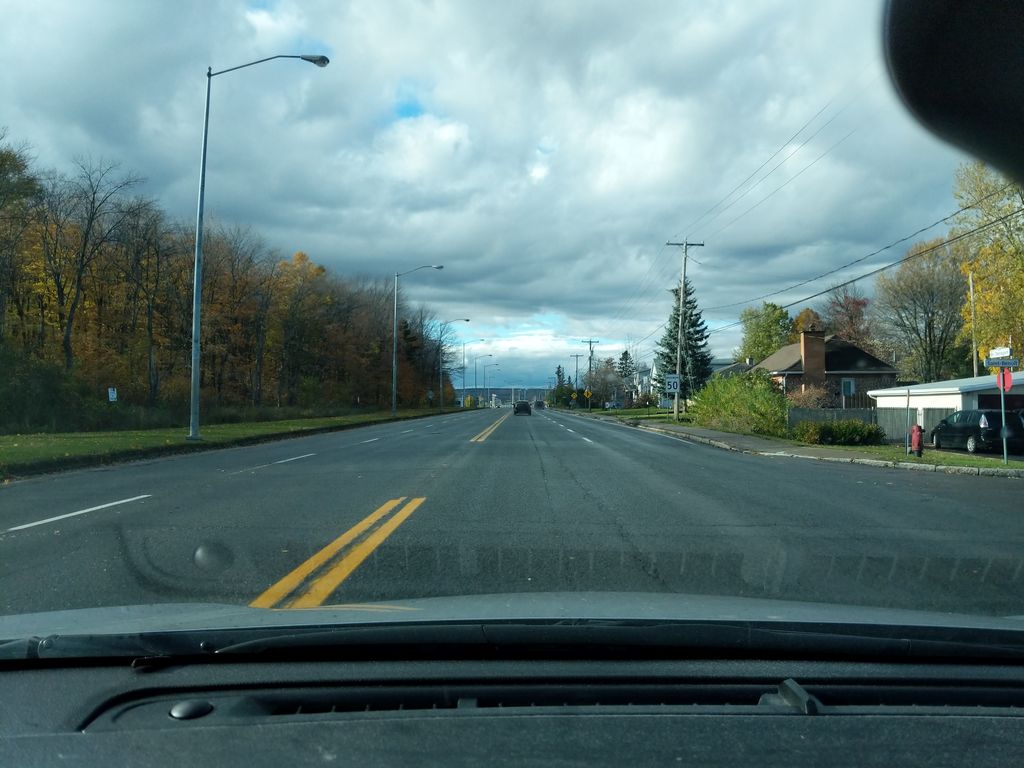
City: quebec_city